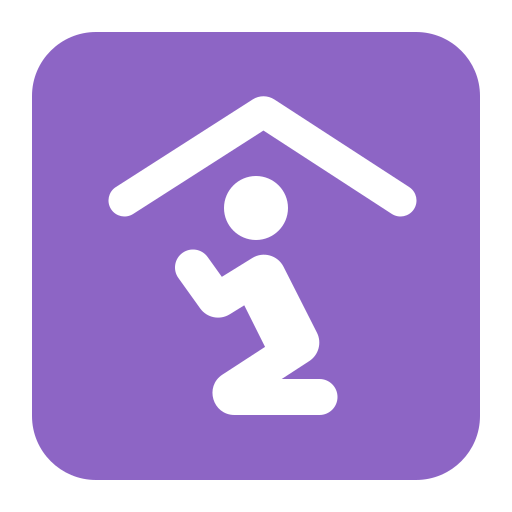
place of worship flat